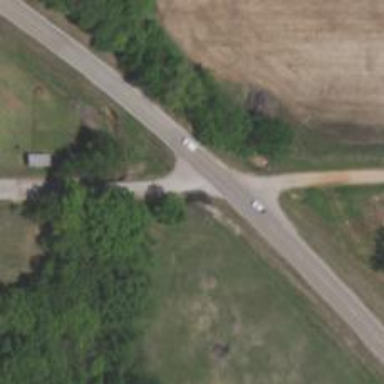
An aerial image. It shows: Road with stop sign.